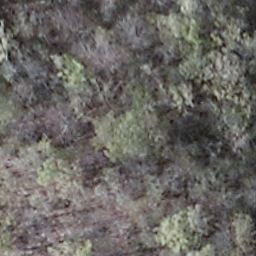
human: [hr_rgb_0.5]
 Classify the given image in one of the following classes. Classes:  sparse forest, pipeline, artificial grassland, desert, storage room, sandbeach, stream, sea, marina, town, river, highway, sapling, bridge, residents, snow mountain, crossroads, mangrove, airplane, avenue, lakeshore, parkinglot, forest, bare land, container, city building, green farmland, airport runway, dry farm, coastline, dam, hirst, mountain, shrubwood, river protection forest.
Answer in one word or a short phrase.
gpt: shrubwood